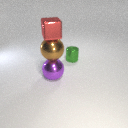
small red metal cube above large brown metal sphere